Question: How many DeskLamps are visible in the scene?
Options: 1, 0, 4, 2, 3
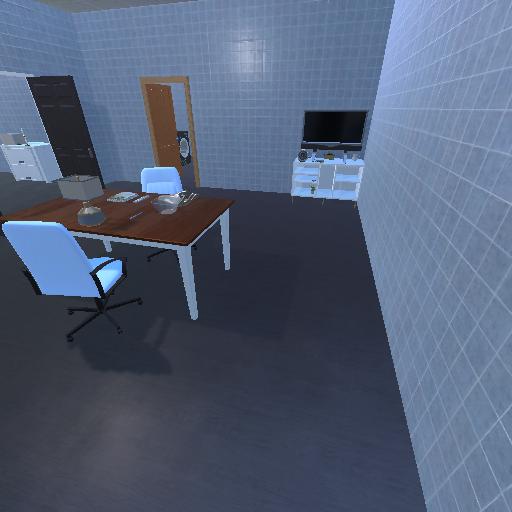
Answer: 1